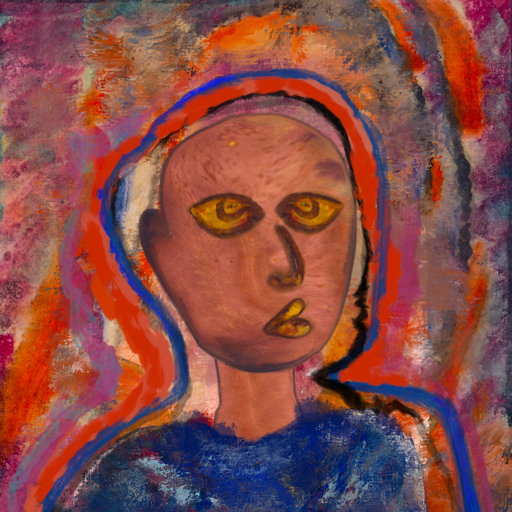
Background: Experience, Head And Neck Side: Mother_And_Son_Mother, Face Side: Comrade, Bust: Irani, Hair Side: Experience, Head Accessory: Blank, Second Necklace: Blank, Necklace: Blank, Baby: Blank